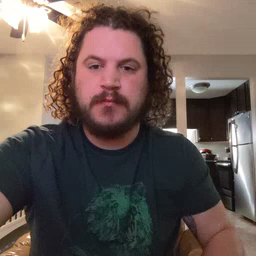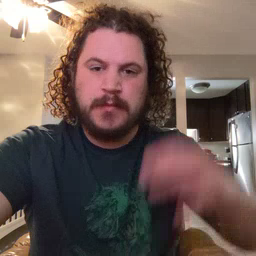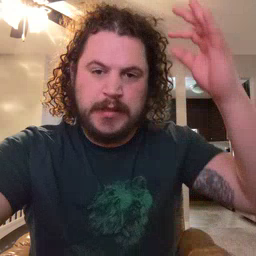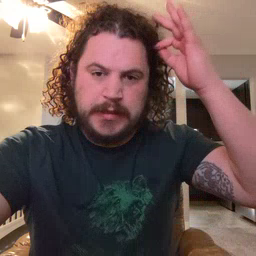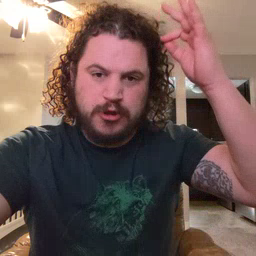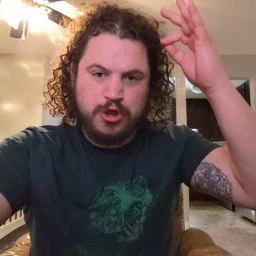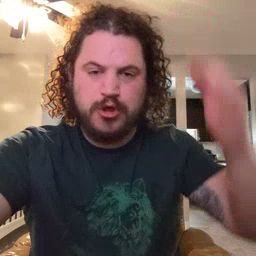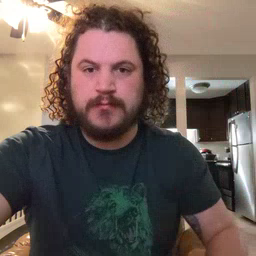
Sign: hair